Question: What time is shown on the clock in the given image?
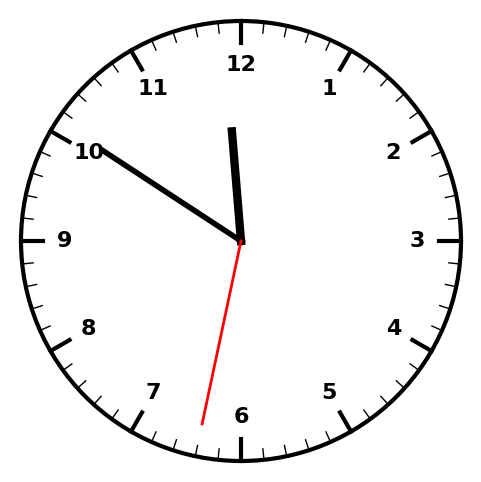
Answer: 11:50:32